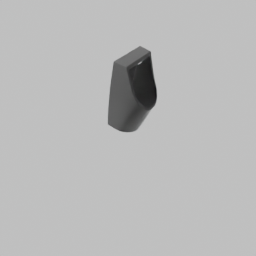
Label: appliances